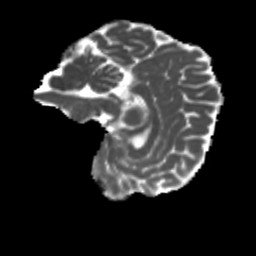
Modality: MD
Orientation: sagittal
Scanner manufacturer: siemens
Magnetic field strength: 3 T
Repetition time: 4 s
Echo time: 0.0594 s